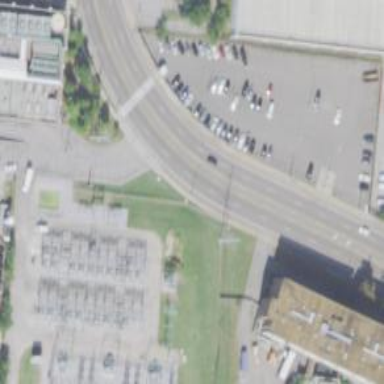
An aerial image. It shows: Outdoor distribution substation.